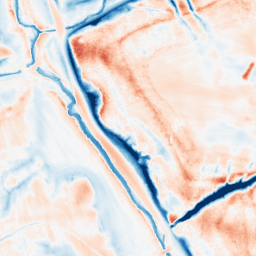
Category: trend_removal
Decomposition family: local_polynomial
Decomposition parameters: window_size: 31
degree: 2
Upsampling method: sinc_hamming
Upsampling parameters: scale: 8
kernel_size: 16
Upsampling scale: 8